【题型】解答题　【知识点】平面几何　【难度】medium
已知，在 $\triangle ABC$ 中，$\angle ACB = 90^\circ$，$AC = 6$，$BC = 8$，点 $D$、$E$ 分别在边 $AB$、$BC$ 上，且均不与顶点 $B$ 重合，$\angle ADE = \angle A$（如图1所示），设 $AD = x$，$BE = y$。

(1) 当点 $E$ 与点 $C$ 重合时（如图2所示），求线段 $AD$ 的长；

(2) 在图1中当点 $E$ 不与点 $C$ 重合时，求 $y$ 关于 $x$ 的函数解析式及其定义域；

(3) 我们把有一组相邻内角相等的凸四边形叫做等邻角四边形。请阅读理解以上定义，完成问题探究：如图1，设点 $F$ 在边 $AB$ 上，$CE = 3$，如果四边形 $ACEF$ 是等邻角四边形，求线段 $AF$ 的长。
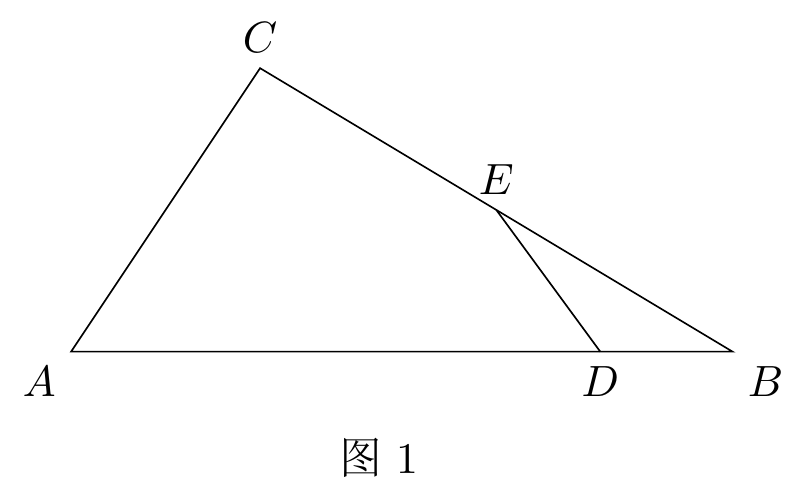
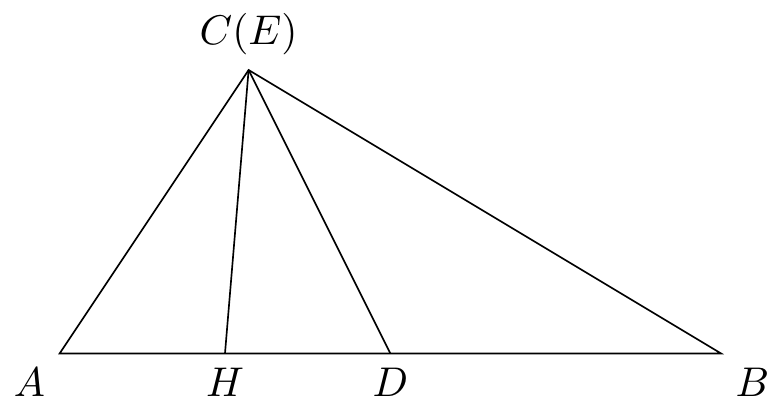
【解答】
（1）过点 $C$ 作 $CH \perp AB$ 于 $H$，

在 $Rt\triangle ACB$ 中，$\angle ACB = 90^\circ$，$AC = 6$，$BC = 8$，

$\therefore AB = \sqrt{AC^2 + BC^2} = \sqrt{6^2 + 8^2} = 10$，

$\because S_{\triangle ACB} = \frac{1}{2} AC \cdot BC = \frac{1}{2} AB \cdot CH$，

$\therefore CH = \frac{6 \times 8}{10} = \frac{24}{5}$，

$\therefore AH = \sqrt{AC^2 - CH^2} = \sqrt{6^2 - (\frac{24}{5})^2} = \frac{18}{5}$，

$\because \angle ADE = \angle A$，

$\therefore CD = AC$，

$\because CH \perp AB$，

$\therefore AD = 2AH = \frac{36}{5}$；

（2）过点 $E$ 作 $EM \perp AB$ 于 $M$，

$\therefore \angle EMB = \angle ACB = 90^\circ$，

$\because \angle B = \angle B$，

$\therefore \triangle BME \sim \triangle BCA$，

$\therefore \frac{BM}{BC} = \frac{EM}{AC} = \frac{BE}{AB}$，

$\therefore \frac{BM}{8} = \frac{EM}{6} = \frac{y}{10}$，

$\therefore BM = \frac{4}{5}y$，$EM = \frac{3}{5}y$，

$\because \angle EMB = \angle ACB = 90^\circ$，$\angle ADE = \angle A$，

$\therefore \triangle BCA \sim \triangle EMD$，

$\therefore \frac{DM}{AC} = \frac{EM}{BC}$，

$\therefore \frac{DM}{6} = \frac{\frac{3}{5}y}{8}$，

$\therefore DM = \frac{9}{20}y$，

$\because DM = AD + BM - AB = x + \frac{4}{5}y - 10$，

$\therefore \frac{9}{20}y = x + \frac{4}{5}y - 10$，

$\therefore y = -\frac{20}{7}x + \frac{200}{7}$，

结合(1)可知 $x = AD$ 的最小值为 $\frac{36}{5}$，

$\therefore y = -\frac{20}{7}x + \frac{200}{7} (\frac{36}{5} \leq x \leq 10)$。

(3) \textcircled{1}当 $\angle ACE = \angle CEF$ 时，如图，

$\because EF \parallel AC$，

$\therefore \frac{AF}{AB} = \frac{CE}{CB}$，

$\because AB = 10$，$BC = 8$，$CE = 3$，

$\therefore \frac{AF}{10} = \frac{3}{8}$，

$\therefore AF = \frac{15}{4}$；

\textcircled{2}当 $\angle AFE = \angle CEF$ 时，

$\because BC = 8$，$CE = 3$，

$\therefore BE = 5$，

$\because \angle AFE = \angle CEF$，

$\therefore \angle BFE = \angle BEF$，

$\therefore BE = BF = 5$，

$\because AB = 10$，

$\therefore AF = 10 - 5 = 5$；

\textcircled{3} 当 $\angle A = \angle AFE$ 时，即点 $F$ 与点 $D$ 重合，

由 (2) $y = -\frac{20}{7}x + \frac{200}{7}$ 得 $BE = -\frac{20}{7}AF + \frac{200}{7}$，

$\therefore 8 - 3 = -\frac{20}{7}AF + \frac{200}{7}$，

$\therefore AF = -\frac{33}{4}$；

综上所述，如果凸四边形 \( ACEF \) 是等邻角四边形，线段 \( AF \) 的长为 \( \frac{15}{4} \) 或 \( 5 \) 或 \( \frac{33}{4} \)。
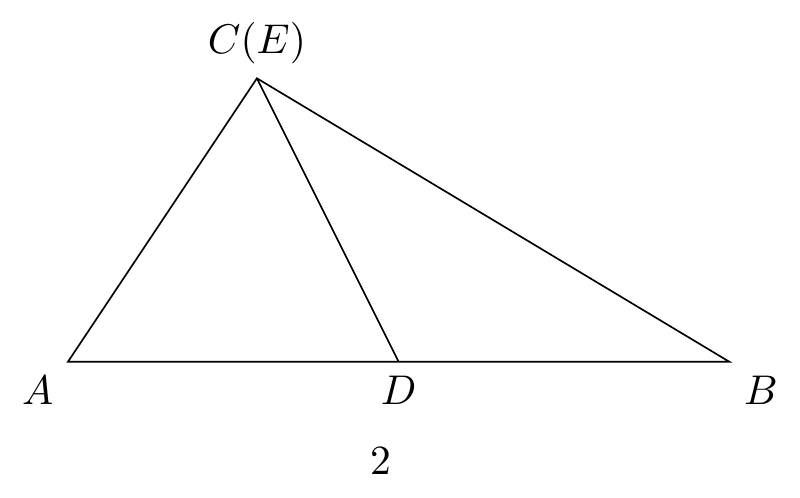
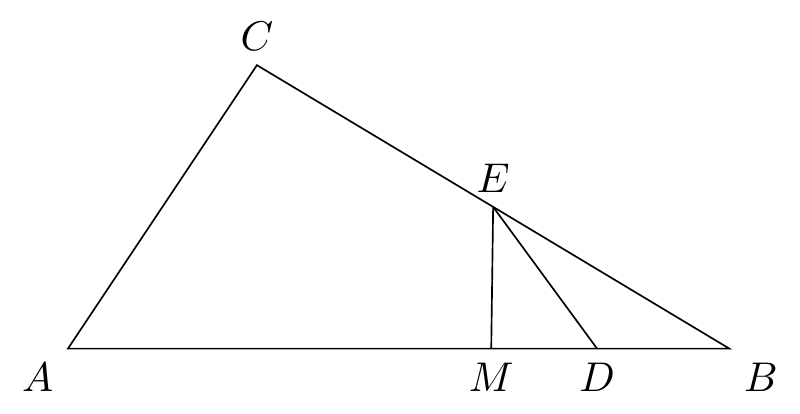
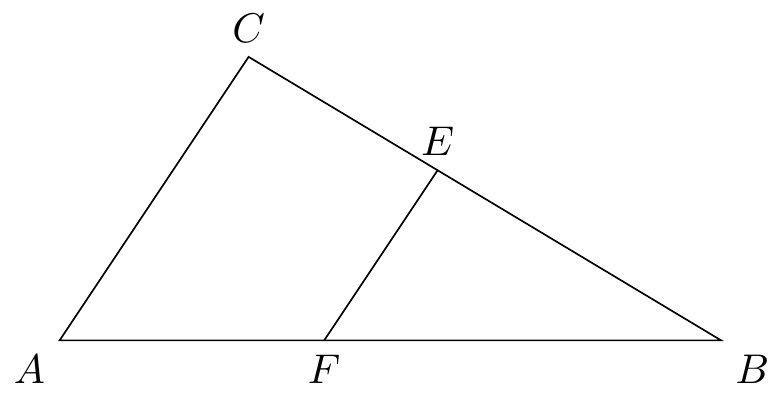